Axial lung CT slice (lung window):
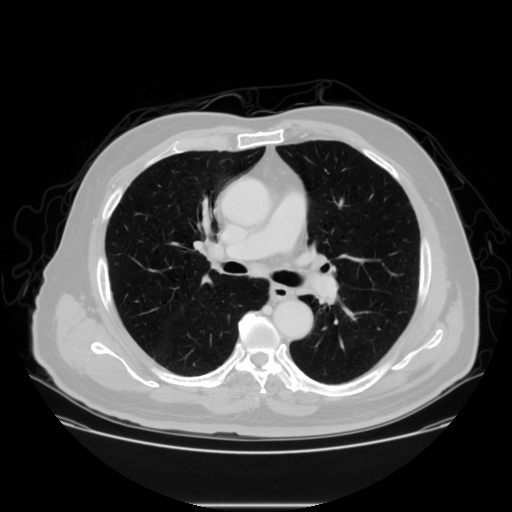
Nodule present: no